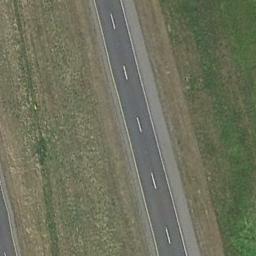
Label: freeway